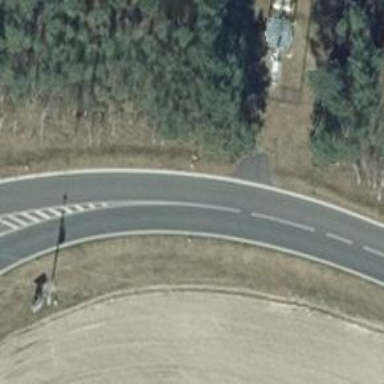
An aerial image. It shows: Secondary road with asphalt surface.